Question: I have recently (since yesterday) started using highcharts. I am using an 'area' plot for the series. I have enabled the the cross-hair and set its 'zIndex' larger such that it is visible above the plot area. But, another problem arose here. The marker (I used a circle here), is behind the cross-hair. I mean the sequence now is (plot->marker->cross-hair).
Now, what I want is (plot->cross-hair->marker). Is this even possible at all? If yes, what all do I have to do?
Below is a image scenario of the situation at hand. Please do correct me, if I am wrong anywhere.

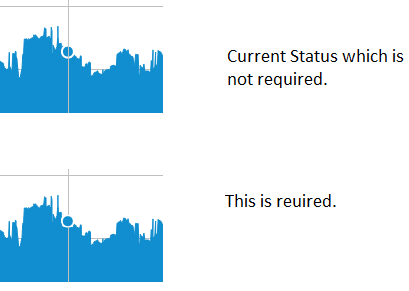
Answer: All you have to do is set the crosshairs
'''
tooltip: {
crosshairs: [true, true]
}
'''
and marker width
'''
plotOptions: {
area: {
marker: {
enabled: false,
symbol: 'circle',
radius: 6,
states: {
hover: {
enabled: true
}
}
}
}
}
'''